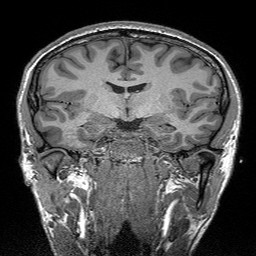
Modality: T1w
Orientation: sagittal
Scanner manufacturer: siemens
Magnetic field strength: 3 T
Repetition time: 2.3 s
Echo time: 0.00298 s